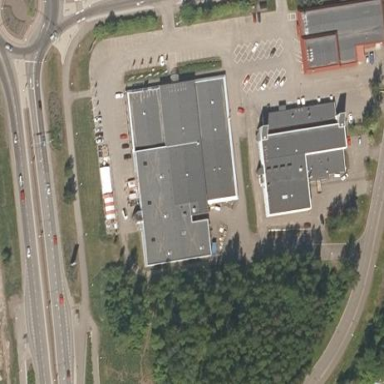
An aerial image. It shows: Retail building.